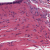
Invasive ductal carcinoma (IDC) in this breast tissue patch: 0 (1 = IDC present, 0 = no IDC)